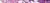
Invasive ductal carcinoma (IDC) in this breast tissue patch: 0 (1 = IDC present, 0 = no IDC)